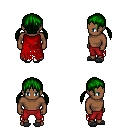
a pixel art fantasy rpg character, male body template, human, dark skin, red tattered cape, red pants, green twin-tailed hairstyle, gray slippers, four views (front, back, left, right), 2x2 character sprite sheet, small pixel art, hard edges, no anti-aliasing